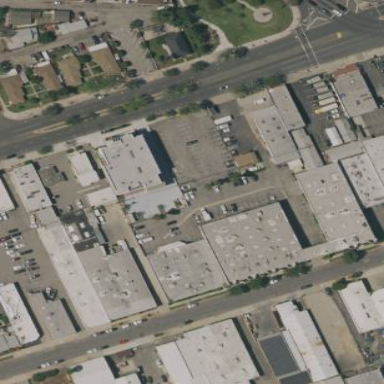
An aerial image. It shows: Industrial building.